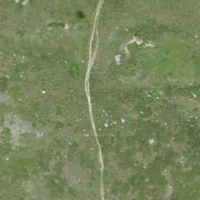
EUNIS habitat code: 26
Species observed at this site:
Anthus spinoletta